Aerial crown-view tile of a tropical tree (Barro Colorado Island, Panama), acquired 20241014:
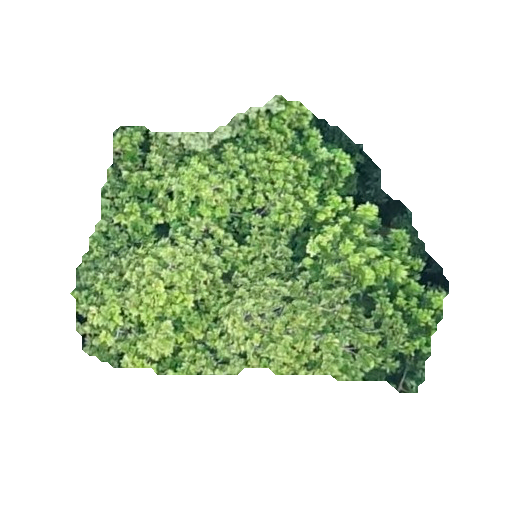
Species: Anacardium excelsum
GBIF accepted scientific name: Anacardium excelsum
Crown area: 123.892 m²